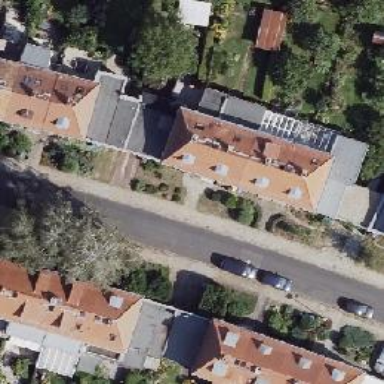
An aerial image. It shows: Residential road with asphalt surface and sidewalks on both sides.